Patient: sex F, age 31
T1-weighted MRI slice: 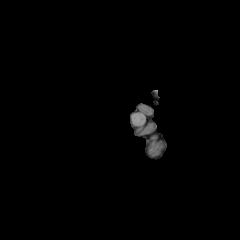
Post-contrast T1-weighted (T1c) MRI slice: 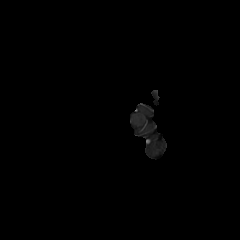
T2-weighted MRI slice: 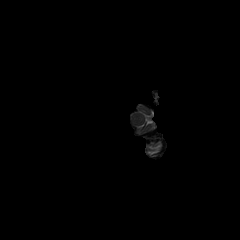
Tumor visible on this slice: no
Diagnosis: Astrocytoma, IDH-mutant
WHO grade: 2